Question: Greetings all,
As seen in the image , I draw lots of contours using GL_LINE_STRIP.
But the contours look like a mess and I wondering how I can make this look good.(to see the depth..etc )
I must render contours so , i have to stick with GL_LINE_STRIP.I am wondering how I can enable lighting for this?
Thanks in advance
Original image
<URL>

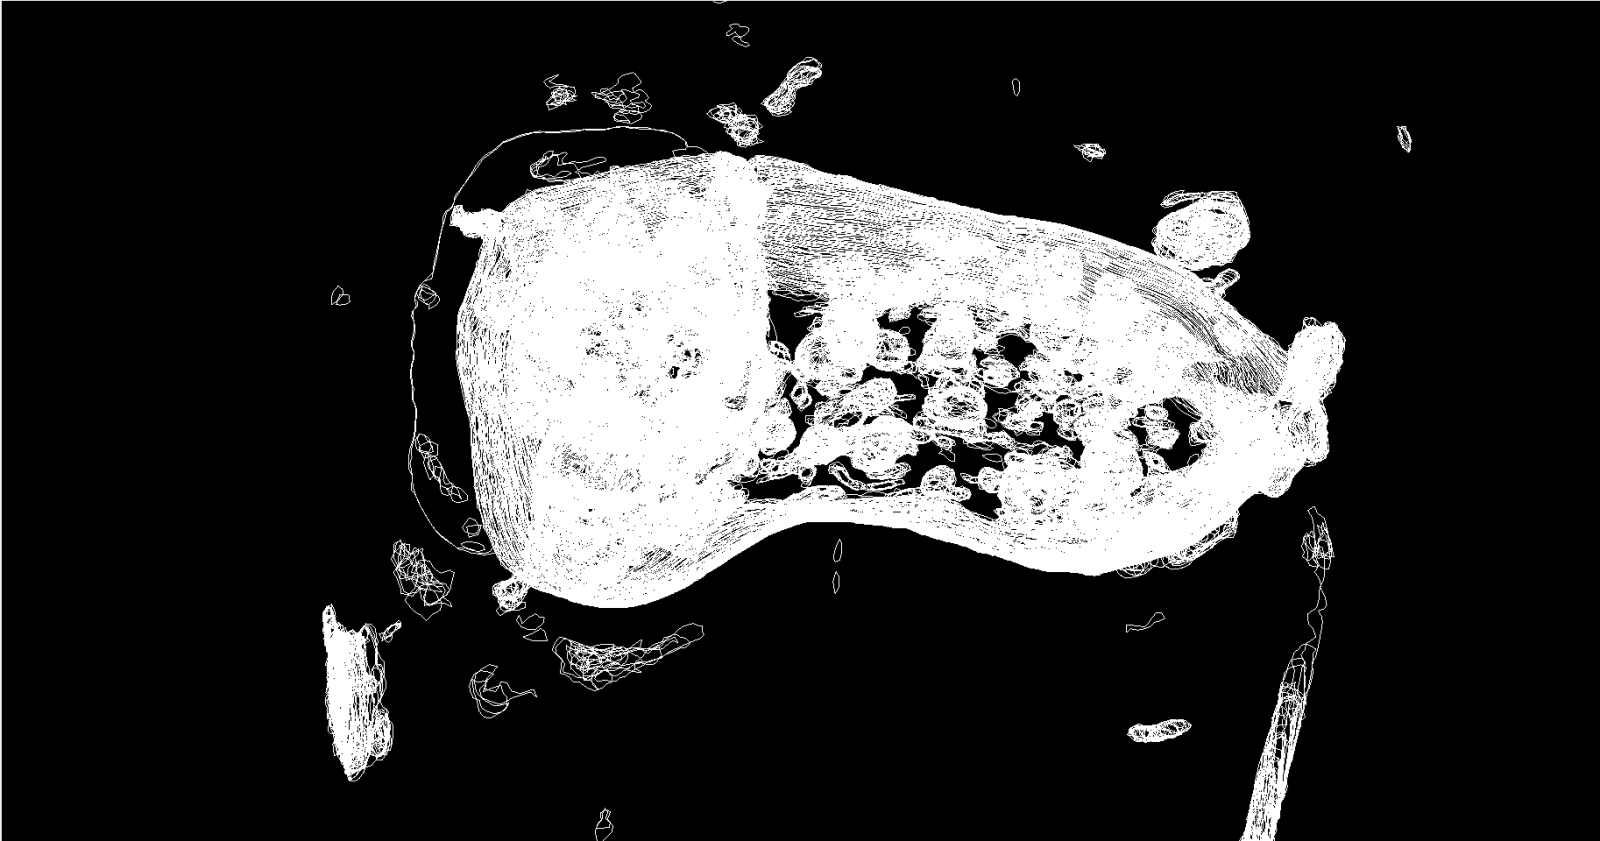
Answer: umanga, at first I thought lighting wouldn't work because lighting is based on surface normal vectors - and you have no surfaces. However @roe pointed out that normal vectors are actually per vertex in OpenGL, and as such, any POLYLINE can have normals. So that would be an option.
It's not entirely clear what the normal should be for a 3D line, as @Julien said. The question is how to define normals for the contour lines such that the resulting lighting makes visual sense and helps clarify the depth?
If all the vertices in each contour are coplanar (e.g. in the XY plane), you could set the 3D normal to be the 2D normal, with 0 as the Z coordinate. The resulting lighting would give a visual sense of shape, though maybe not of depth.
If you know the slope of the surface (assuming there is a surface) at each point along the line, you could use the surface normal and do a better job of showing depth; this is essentially like a hill-shading applied only to the contour lines. The question then is why not display the whole surface?
+1 to Ben's suggestion of setting the line colors based on altitude (is it topographic contours?) or based on distance from viewer. You could also fill the polygon surrounded by each contour with a similar color, as in <URL>
Another way to make the lines clearer would be to have fewer of them... can you adjust the density of the contours? E.g. one contour line per 5ft height difference instead of per 1ft, or whatever the units are. Depending on what it is you're drawing contours of.
Other techniques for elucidating depth include <URL>, and rotating the image in 3D while the viewer is watching.